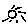
Label: sun